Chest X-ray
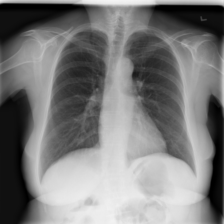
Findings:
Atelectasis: negative
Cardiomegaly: negative
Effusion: negative
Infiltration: negative
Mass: negative
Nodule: negative
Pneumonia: negative
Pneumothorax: negative
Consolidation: negative
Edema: negative
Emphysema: negative
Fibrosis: negative
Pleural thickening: negative
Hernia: negative